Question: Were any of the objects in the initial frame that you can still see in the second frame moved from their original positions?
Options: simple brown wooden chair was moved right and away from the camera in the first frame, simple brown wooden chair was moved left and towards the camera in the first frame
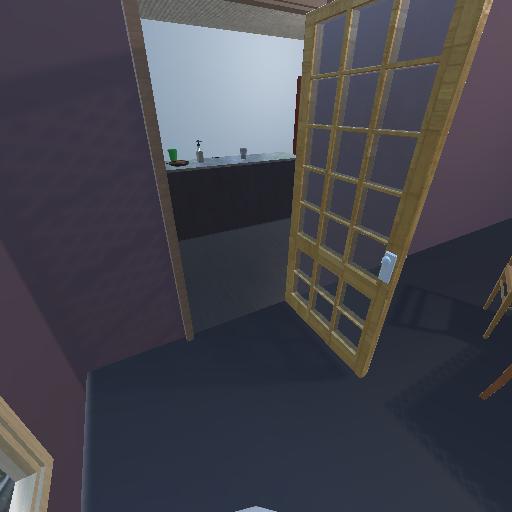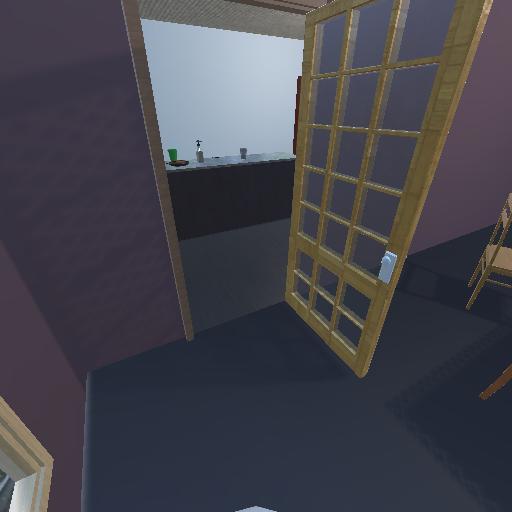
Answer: simple brown wooden chair was moved right and away from the camera in the first frame